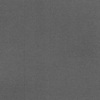
Label: dusty